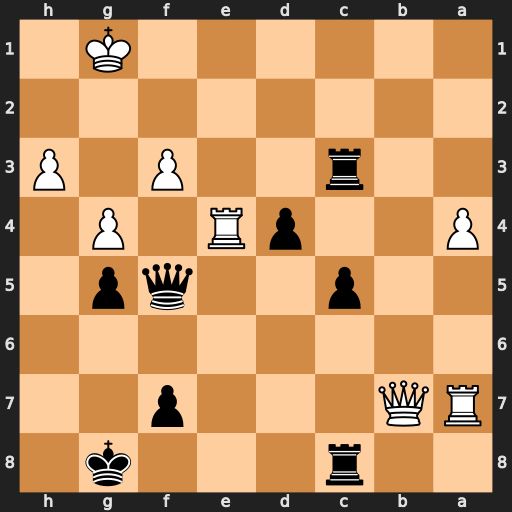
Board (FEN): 2r3k1/RQ3p2/8/2p2qp1/P2pR1P1/2r2P1P/8/6K1
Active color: b
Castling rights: -
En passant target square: -
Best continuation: Qxf3 Qxc8+ Kg7 Rxf7+ Qxf7